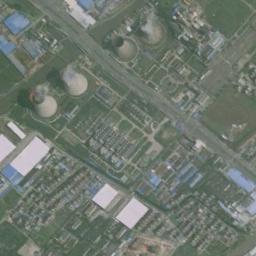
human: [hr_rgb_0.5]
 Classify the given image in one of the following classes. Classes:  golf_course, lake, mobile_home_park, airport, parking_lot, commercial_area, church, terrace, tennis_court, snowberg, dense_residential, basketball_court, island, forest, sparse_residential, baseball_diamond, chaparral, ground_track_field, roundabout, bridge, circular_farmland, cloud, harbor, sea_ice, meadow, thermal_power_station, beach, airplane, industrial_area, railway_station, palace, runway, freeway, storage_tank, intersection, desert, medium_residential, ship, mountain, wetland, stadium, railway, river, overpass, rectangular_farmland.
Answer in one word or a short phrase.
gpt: thermal_power_station